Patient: sex M, age 45
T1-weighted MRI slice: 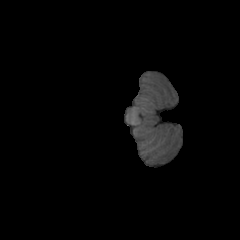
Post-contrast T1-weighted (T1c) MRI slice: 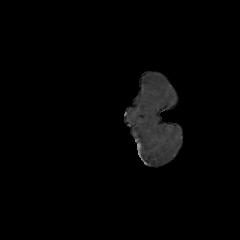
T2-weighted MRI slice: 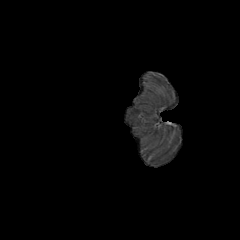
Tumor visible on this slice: no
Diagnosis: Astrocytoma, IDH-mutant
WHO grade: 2